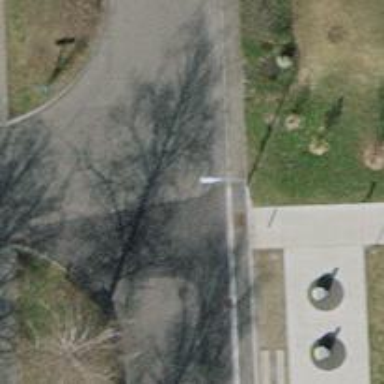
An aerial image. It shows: Support pole.